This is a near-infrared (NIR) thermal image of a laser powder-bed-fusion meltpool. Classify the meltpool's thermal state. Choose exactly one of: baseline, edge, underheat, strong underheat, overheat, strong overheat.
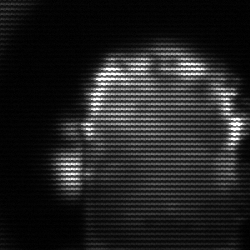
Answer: baseline